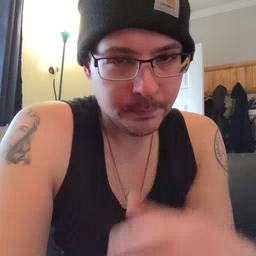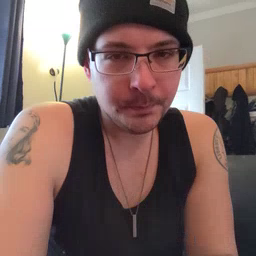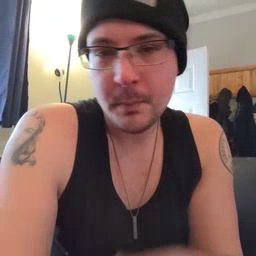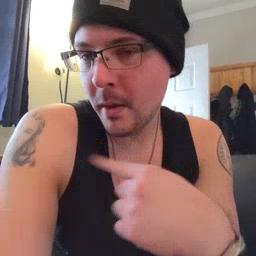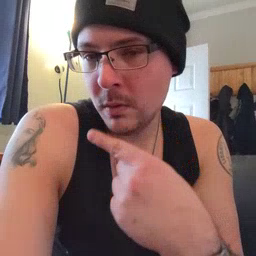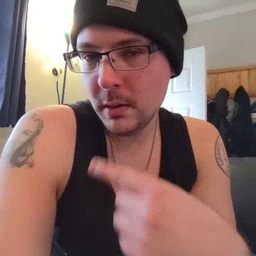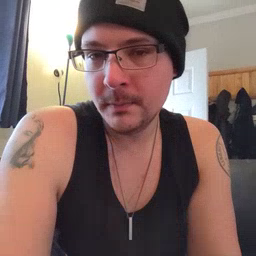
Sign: mouth